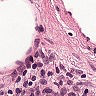
Metastatic tissue present: no